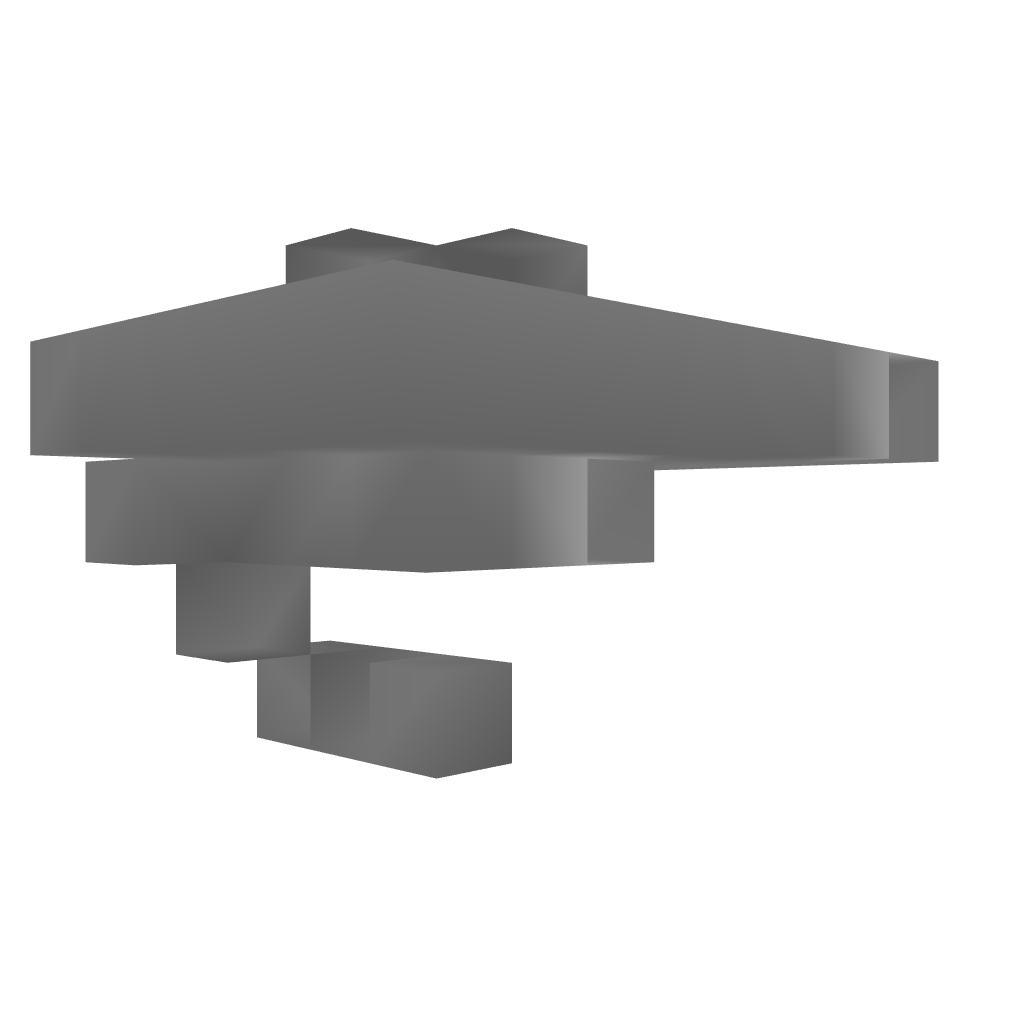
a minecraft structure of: Compact Equipping Machine bad low quality